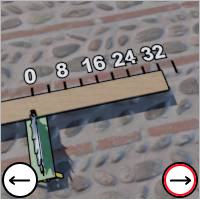
Task: length
Answer: 32
First scale value: 8.0